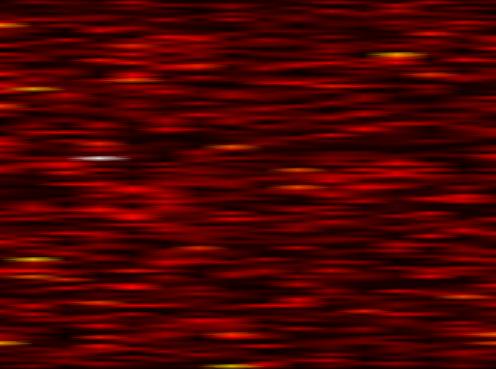
Label: FBMC